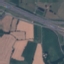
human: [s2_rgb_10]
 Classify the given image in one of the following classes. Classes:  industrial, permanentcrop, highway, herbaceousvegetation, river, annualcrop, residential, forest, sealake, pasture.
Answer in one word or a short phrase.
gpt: Highway